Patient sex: M
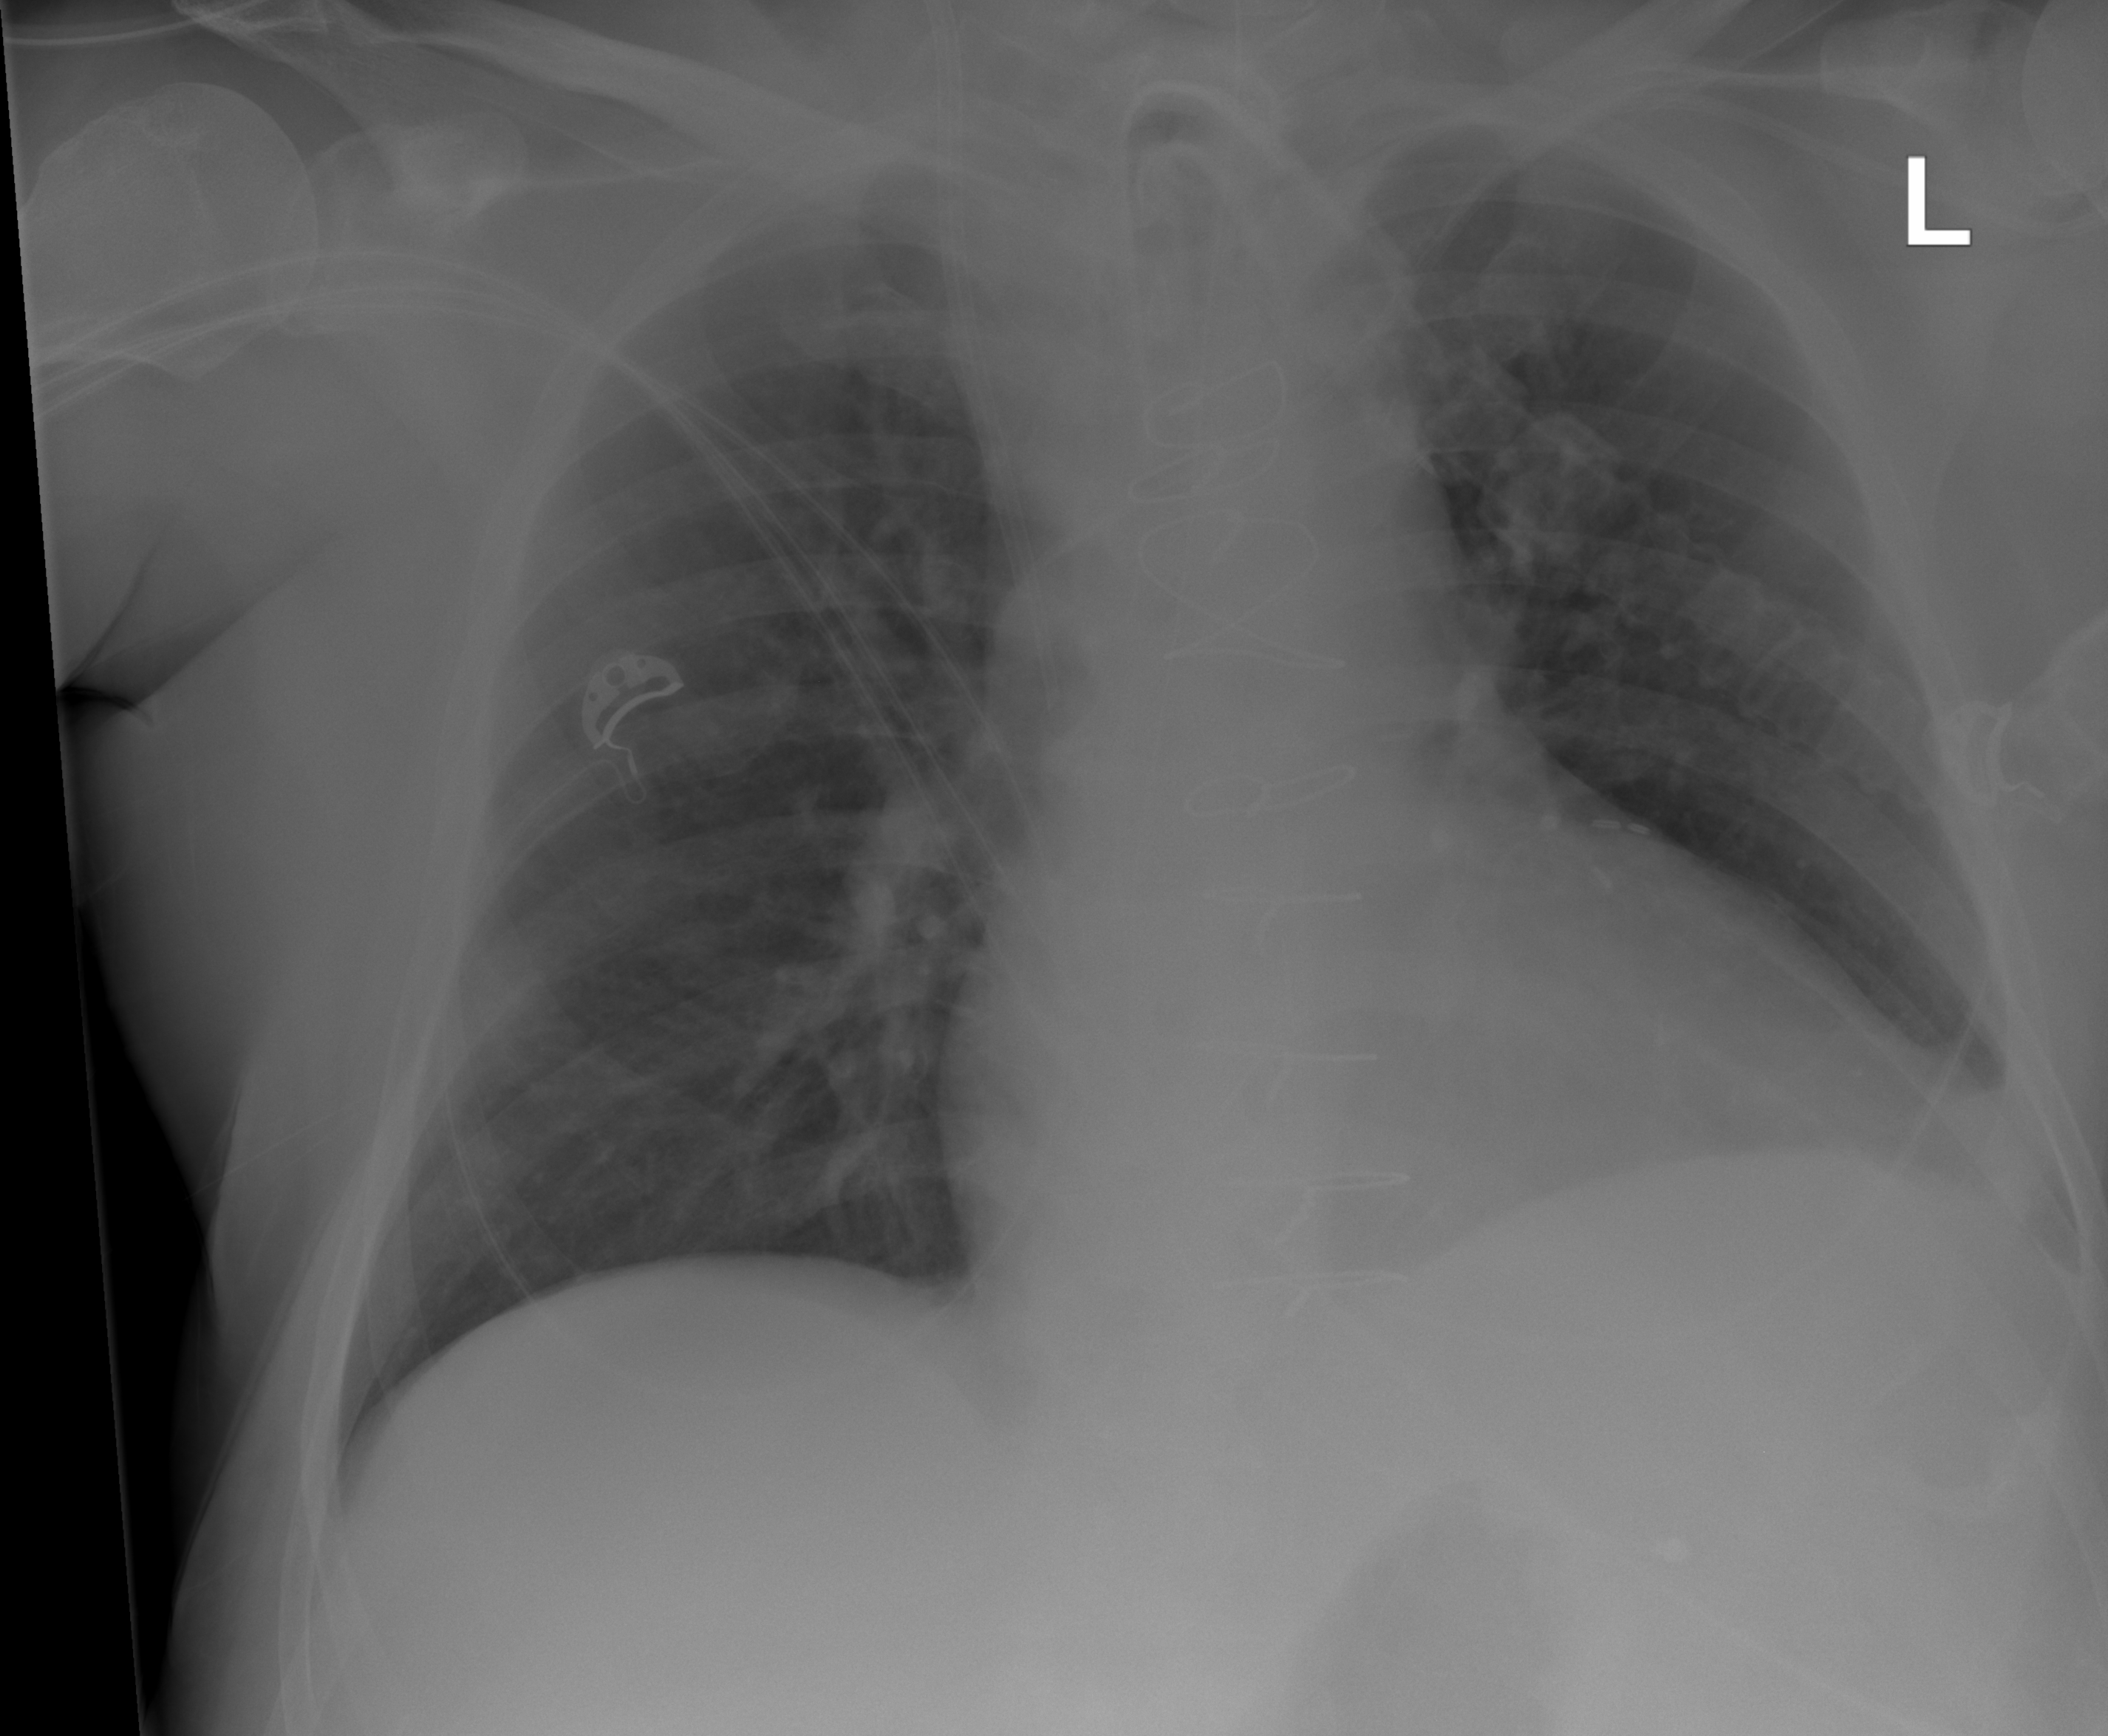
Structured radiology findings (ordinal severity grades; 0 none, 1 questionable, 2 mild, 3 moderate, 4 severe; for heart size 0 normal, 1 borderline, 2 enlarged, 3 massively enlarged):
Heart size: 2
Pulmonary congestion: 0
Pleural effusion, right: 0
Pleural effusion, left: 0
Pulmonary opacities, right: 0
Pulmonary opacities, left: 0
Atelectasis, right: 0
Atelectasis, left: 2